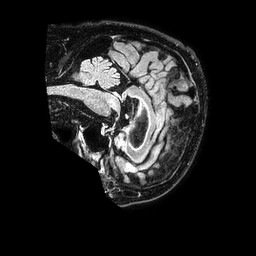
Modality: FLAIR
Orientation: sagittal
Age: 68
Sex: male
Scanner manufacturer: philips
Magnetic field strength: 1.5 T
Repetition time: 4.8 s
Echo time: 0.3 s